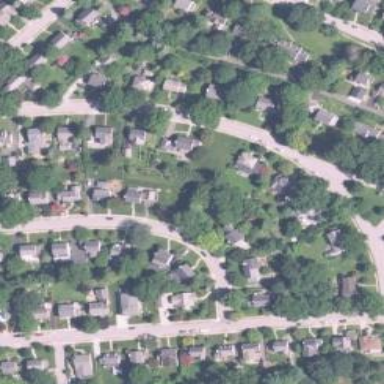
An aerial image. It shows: Charming neighbourhood.